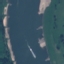
Label: River